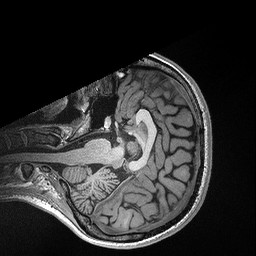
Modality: T1w
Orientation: axial
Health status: healthy
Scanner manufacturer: siemens
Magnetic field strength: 3 T
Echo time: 0.00298 s